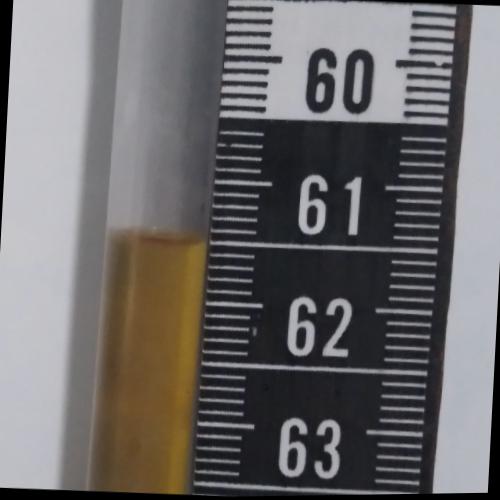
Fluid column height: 61.5 cm